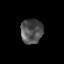
Tissue: prostate
Cell type: T cells
Senescence score: 0.312
Nuclear area (px): 525
Mean DAPI intensity: 81.682